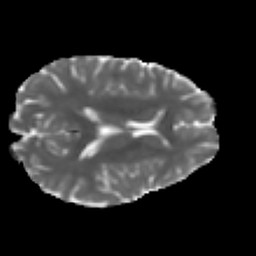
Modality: MD
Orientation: axial
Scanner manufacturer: ge
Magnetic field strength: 3 T
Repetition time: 7.98 s
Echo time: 0.0701 s